Field crop: tomato
Growth stage: 2
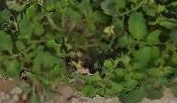
Species: tomato